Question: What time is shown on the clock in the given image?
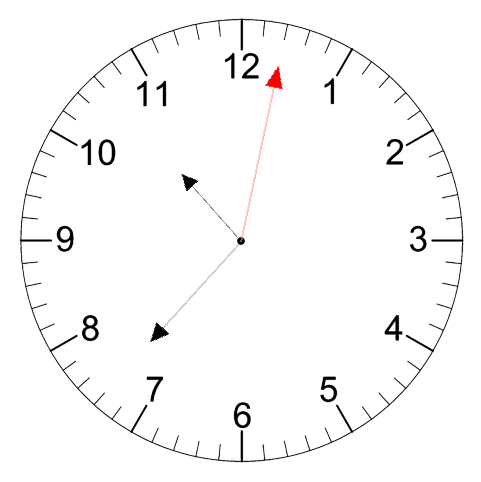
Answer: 10:37:02